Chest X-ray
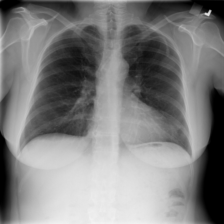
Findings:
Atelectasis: negative
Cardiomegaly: negative
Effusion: negative
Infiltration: negative
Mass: negative
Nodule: negative
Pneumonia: negative
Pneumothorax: negative
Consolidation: negative
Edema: negative
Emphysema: negative
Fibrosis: negative
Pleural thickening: negative
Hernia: negative